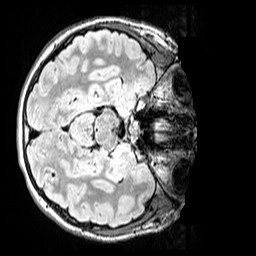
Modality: FLAIR
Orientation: axial
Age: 11
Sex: female
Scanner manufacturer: siemens
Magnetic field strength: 3 T
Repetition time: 5 s
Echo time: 0.388 s